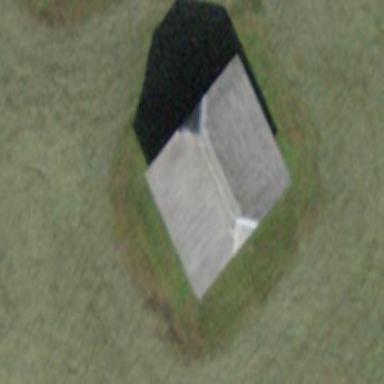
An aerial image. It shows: Barn.